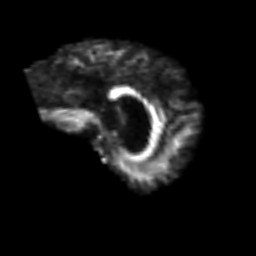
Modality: FA
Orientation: sagittal
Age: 51
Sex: female
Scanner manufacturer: siemens
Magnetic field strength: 3 T
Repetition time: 3.2 s
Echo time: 0.081 s